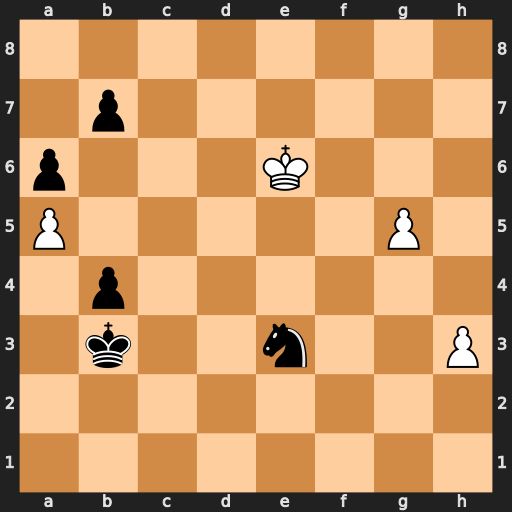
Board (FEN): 8/1p6/p3K3/P5P1/1p6/1k2n2P/8/8
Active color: w
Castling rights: -
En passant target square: -
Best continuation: g6 Ka3 g7 b3 g8=Q